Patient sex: M
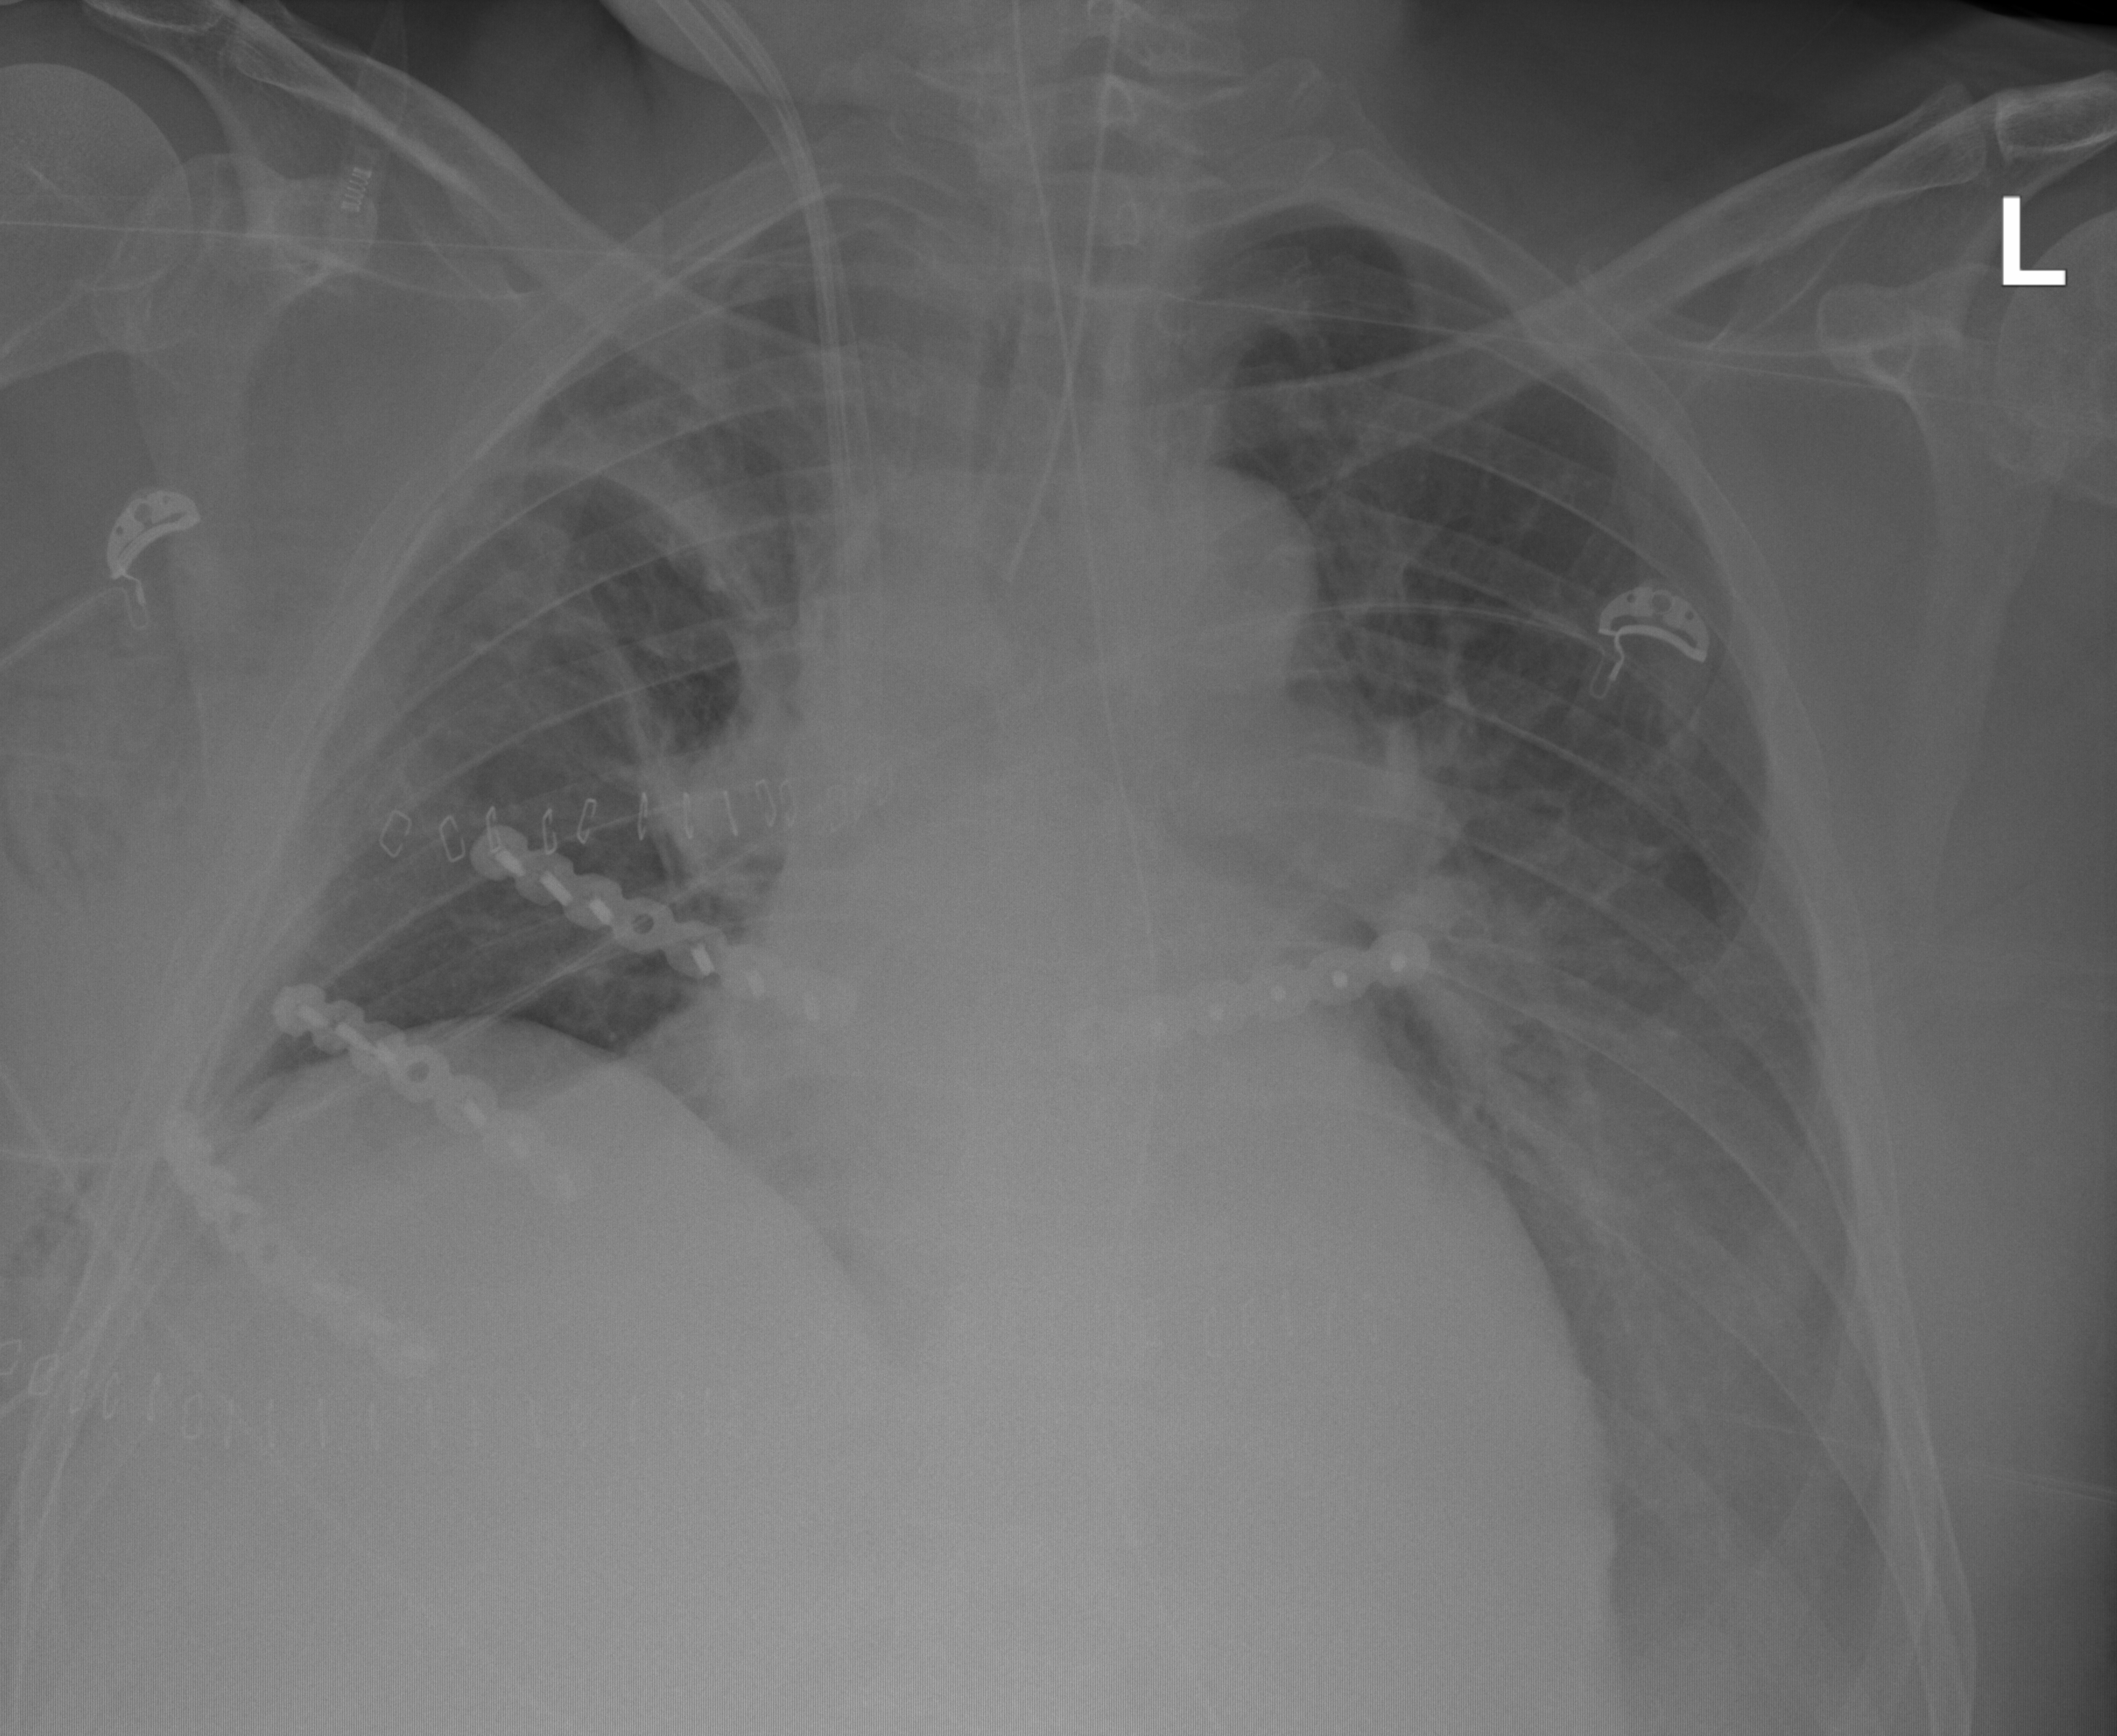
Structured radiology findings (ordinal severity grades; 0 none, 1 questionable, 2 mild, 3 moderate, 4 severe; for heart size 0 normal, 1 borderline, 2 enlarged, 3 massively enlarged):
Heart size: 2
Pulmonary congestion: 2
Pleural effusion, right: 0
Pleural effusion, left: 3
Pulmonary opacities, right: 2
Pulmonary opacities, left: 2
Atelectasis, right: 2
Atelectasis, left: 2